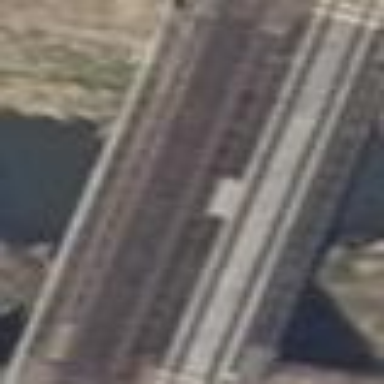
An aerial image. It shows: Man-made bridge.